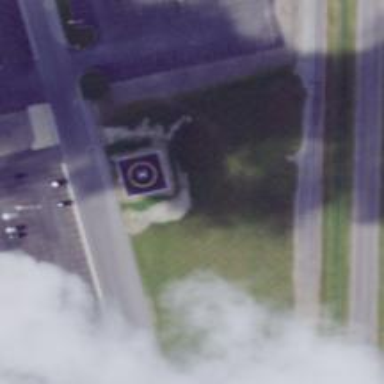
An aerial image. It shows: Image of helipad at airport.